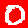
Digit: 0